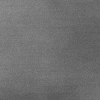
Atmospheric dust classification: dusty